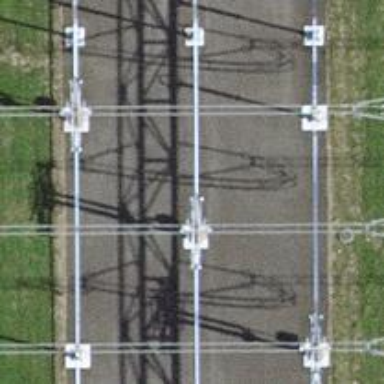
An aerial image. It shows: Power line with 3 cables. It uses busbar.